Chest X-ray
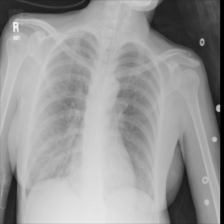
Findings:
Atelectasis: negative
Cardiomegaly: negative
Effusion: negative
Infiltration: negative
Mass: negative
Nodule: negative
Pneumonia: negative
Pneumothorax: negative
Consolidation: negative
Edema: negative
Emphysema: negative
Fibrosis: negative
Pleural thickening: negative
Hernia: negative